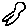
Label: bird